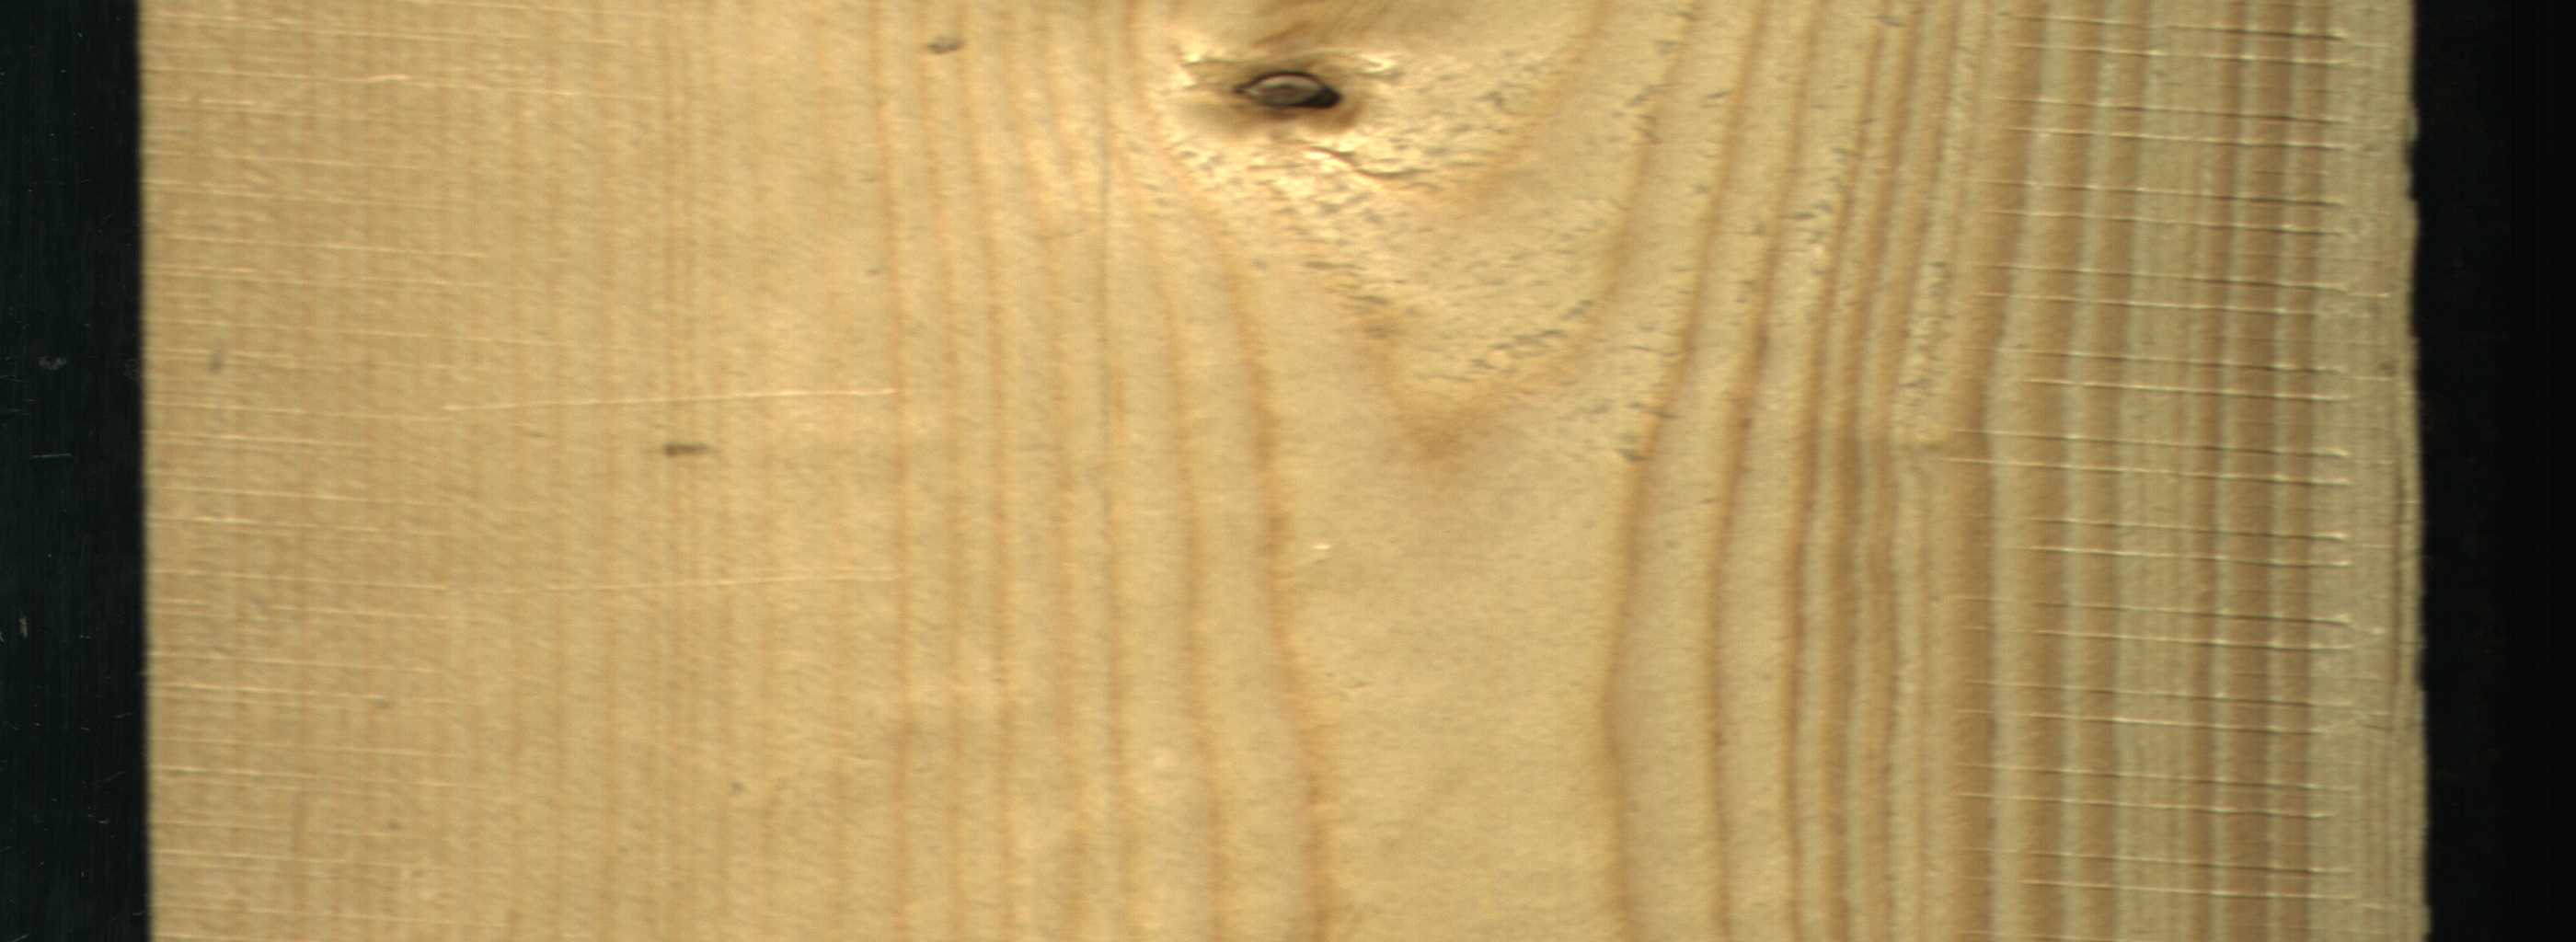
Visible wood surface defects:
Dead_Knot